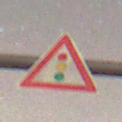
Verkehrszeichen: Lichtzeichenanlage
Umgebung: Outdoor, Suburban
Tageszeit: Night
Wetter: Clear
Licht: Artificial
Jahreszeit: NotSpecified
Kontrast: MediumContrast